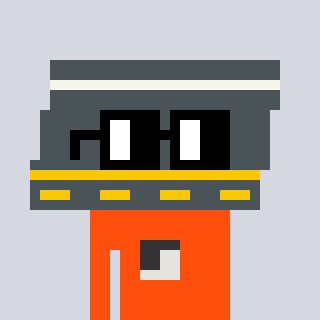
a pixel art character with square black glasses, a road-shaped head and a orange-colored body on a cool background